Question: I'm reading his book <URL>.
1) <URL> he's saying that 'Bastard Injection' occurs only when we use 'Foreign Default'.
But in his book, the illustration on page 148 shows that 'Bastard Injection' occurs when the default implementation of the dependency is either 'Foreign Default' or 'Local Default':

So does Bastard Injection anti-pattern also occur when default implementation of dependency is a 'Local Default'?
2) <URL> he notes that it's ok for a class to have an , provided that a of this dependency is a good 'Local Default':
But in next <URL> he seems to object to having at all, even if the is a 'Local Default':
> '''
private readonly ILog log;
public MyConsumer(ILog log)
{
this.log = log ??LogManager.GetLogger("My");
}
'''
In terms of encapsulation, the main problem with such an approach is
that it seems like the MyConsumer class can't really make up its mind
whether or not it controls the creation of its log dependency. While
this is a simplified example, this could become a problem if the ILog
instance returned by LogManager wraps an unmanaged resource which
should be disposed when it's no longer needed.
Are his arguments in the above excerpt also valid when default implementation of dependency is local? If so, then optional dependencies with local defaults should also be avoided?
3)
Pg. 147:
> The main problem with Bastard Injection is its use of a FOREIGN
DEFAULT ... , we can no longer freely reuse the class because it drags
along a dependency we may not want. It also becomes more difficult to
do parallel development because the class depends strongly on its
DEPENDENCY.
Foreign Default is an implementation of a dependency that's used as a default and is defined in a different assembly than its consumer. Thus with Foreign Default, consumer's assembly will also drag along dependency's assembly.
Is he also implying that Foreign Default makes parallel development more difficult, while Local Default doesn't? If he is, then that doesn't make sense, since I would assume that what makes parallel development difficult is not so much that consumer's assembly has hard reference to dependency's assembly, but rather the fact that consumer class depends on a concrete implementation of a dependency?
thanks
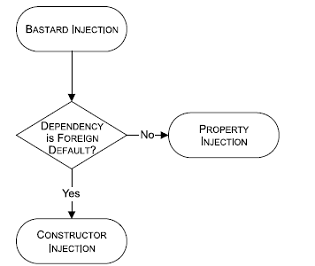
Answer: Since there are many questions here, I'll first attempt to provide an synthesis on my view on the subject, and then answer each question explicitly based on this material.
When I wrote <URL>
There are problems with Bastard Injection on multiple levels:
- - -
The most dangerous problem is related to . This is the concept I've attempted to make more actionable by the introduction of the terms versus . The problem with is that they drag along hard-coupled dependencies, which <URL>.
On the level of , code like this is difficult to reason about:
'''
private readonly ILog log;
public MyConsumer(ILog log)
{
this.log = log ??LogManager.GetLogger("My");
}
'''
Although it protects the class' invariants, the problem is that , 'null' is an acceptable input value. This is not always the case. In the example above, 'LogManager.GetLogger("My")' may only introduce a . From this code snippet, we have no way to know if this is true, but for the sake of argument, let's assume this for now. If the default 'ILog' is indeed a , a client of 'MyConsumer' can pass in 'null' instead of 'ILog'. Keep in mind that encapsulation is about making it easy for a client to use an object without understanding all the implementation details. This means that this is all a client sees:
'''
public MyConsumer(ILog log)
'''
In C# (and similar languages) it's possible to pass 'null' instead of 'ILog', and it's going to compile:
'''
var mc = new MyConsumer(null);
'''
With the above implementation, not only will this compile, but it also works at run-time. According to <URL>, that's a good thing, right?
Unfortunately, it isn't.
Consider another class with a dependency; let's call it a , simply because this is such a well-known (albeit overused) pattern:
'''
private readonly IRepository repository;
public MyOtherConsumer(IRepository repository)
{
if (repository == null)
throw new ArgumentNullException("repository");
this.repository = repository;
}
'''
In keeping with encapsulation, a client only sees this:
'''
public MyOtherConsumer(IRepository repository)
'''
Based on previous experience, a programmer may be inclined to write code like this:
'''
var moc = new MyOtherConsumer(null);
'''
This still compiles, but
How do you distinguish between these two constructors?
'''
public MyConsumer(ILog log)
public MyOtherConsumer(IRepository repository)
'''
You can't, but currently, you have inconsistent behaviour: in one case, 'null' is a valid argument, but in another case, 'null' will cause a runtime exception. This will decrease the trust that every client programmer will have in the API. Being is a better way forward.
In order to make a class like 'MyConsumer' , you must stay consistent. This is the reason why accepting 'null' is a bad idea. A better approach is to use constructor chaining:
'''
private readonly ILog log;
public MyConsumer() : this(LogManager.GetLogger("My")) {}
public MyConsumer(ILog log)
{
if (log == null)
throw new ArgumentNullException("log");
this.log = log;
}
'''
The client now sees this:
'''
public MyConsumer()
public MyConsumer(ILog log)
'''
This is consistent with 'MyOtherConsumer' because if you attempt to pass 'null' instead of 'ILog', you will get a runtime error.
While this is still Bastard Injection, <URL> for ; in fact, I sometimes design APIs like this because it's a well-known idiom in many languages.
For many purposes, this is good enough, but still violates an important design principle:
<URL>
While constructor chaining enables a client to use 'MyConsumer' with a default 'ILog', there's no easy way to figure out what the default instance of 'ILog' would be. Sometimes, that's important too.
Additionally, the presence of a default constructor exposes a risk that a piece of code is going to invoke that default constructor outside of the <URL>. If that happens, you've prematurely coupled to objects to each other, and once you've done that, you can't decouple them from within the Composition Root.
Thus, there's less risk involved in using plain Constructor Injection:
'''
private readonly ILog log;
public MyConsumer(ILog log)
{
if (log == null)
throw new ArgumentNullException("log");
this.log = log;
}
'''
You can still compose 'MyConsumer' with the default logger:
'''
var mc = new MyConsumer(LogManager.GetLogger("My"));
'''
If you want to make the more discoverable, you can expose it as a Factory somewhere, e.g. on the 'MyConsumer' class itself:
'''
public static ILog CreateDefaultLog()
{
return LogManager.GetLogger("My");
}
'''
All this sets the stage for answering the specific sub-questions in this question.
Yes, technically, it does, but the consequences are less severe. is first and foremost a description that will enable you to easily identify it when you encounter it.
Please note that the above illustration from the book describes how to refactor from Bastard Injection; not how to identify it.
From a package dependency perspective, you don't need to avoid those; they are relatively benign.
From a usage perspective, I still tend to avoid them, but it depends on what I'm building.
- -
No, I don't. If you have a default, the default must be in place before you can use; it doesn't matter whether it's or .